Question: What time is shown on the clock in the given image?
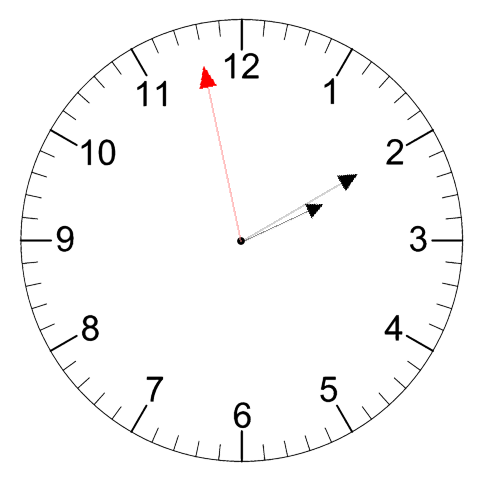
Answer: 02:09:58